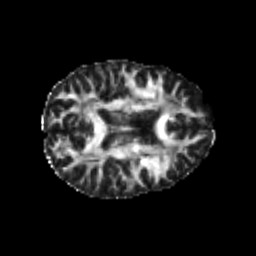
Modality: FA
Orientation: axial
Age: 24
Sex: female
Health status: healthy
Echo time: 0.074 s